Aerial crown-view tile of a tropical tree (Barro Colorado Island, Panama), acquired 20250715:
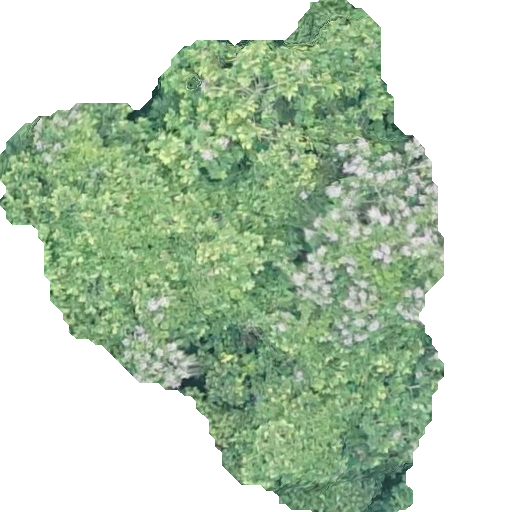
Species: Dipteryx oleifera
GBIF accepted scientific name: Dipteryx oleifera
Crown area: 221.459 m²